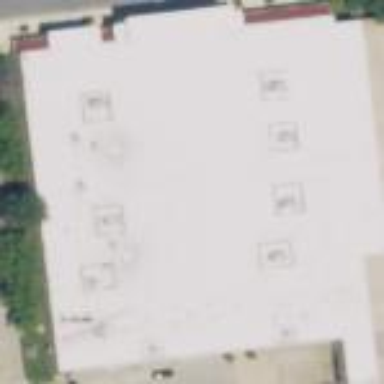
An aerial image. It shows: Building that houses furniture shop.